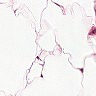
Metastatic tissue present: no